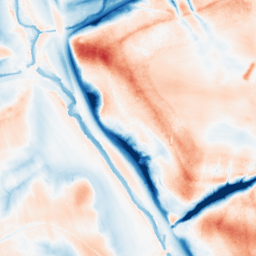
Category: trend_removal
Decomposition family: local_polynomial
Decomposition parameters: window_size: 51
degree: 3
Upsampling method: bspline
Upsampling parameters: scale: 8
Upsampling scale: 8